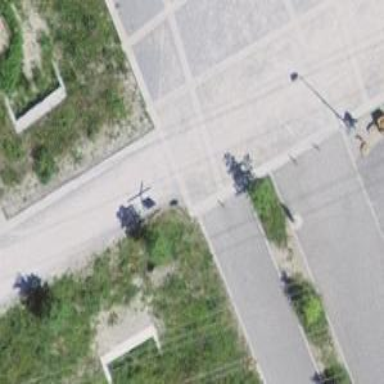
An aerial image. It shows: Bollard.